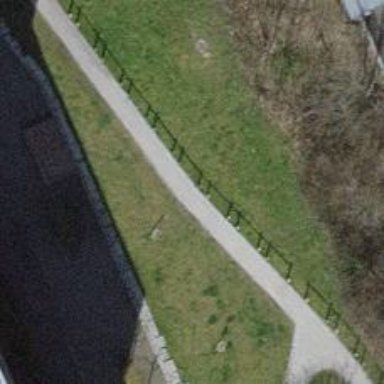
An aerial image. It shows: Path with pebblestone surface.